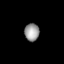
Tissue: lung
Cell type: Smooth muscle cells
Senescence score: 0.5418
Nuclear area (px): 252
Mean DAPI intensity: 154.214